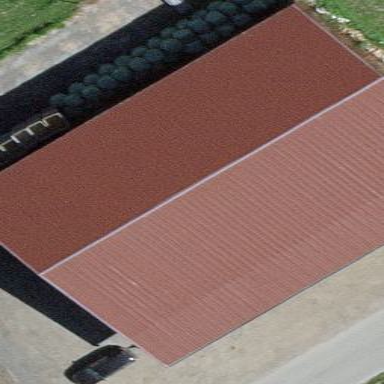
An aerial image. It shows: Group of garages.